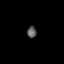
Tissue: lung
Cell type: Myeloid cells
Senescence score: 0.5473
Nuclear area (px): 105
Mean DAPI intensity: 91.933